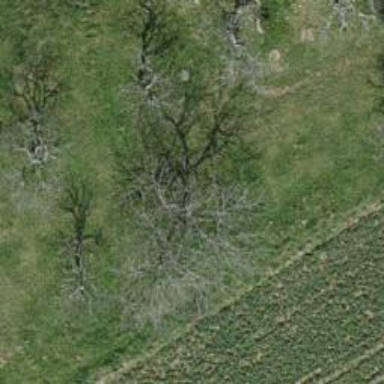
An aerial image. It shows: Tree in garden.